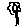
Label: flower